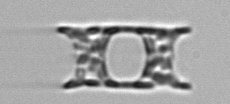
Label: Eucampia